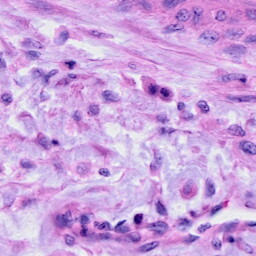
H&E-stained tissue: Cervix